Chest X-ray:
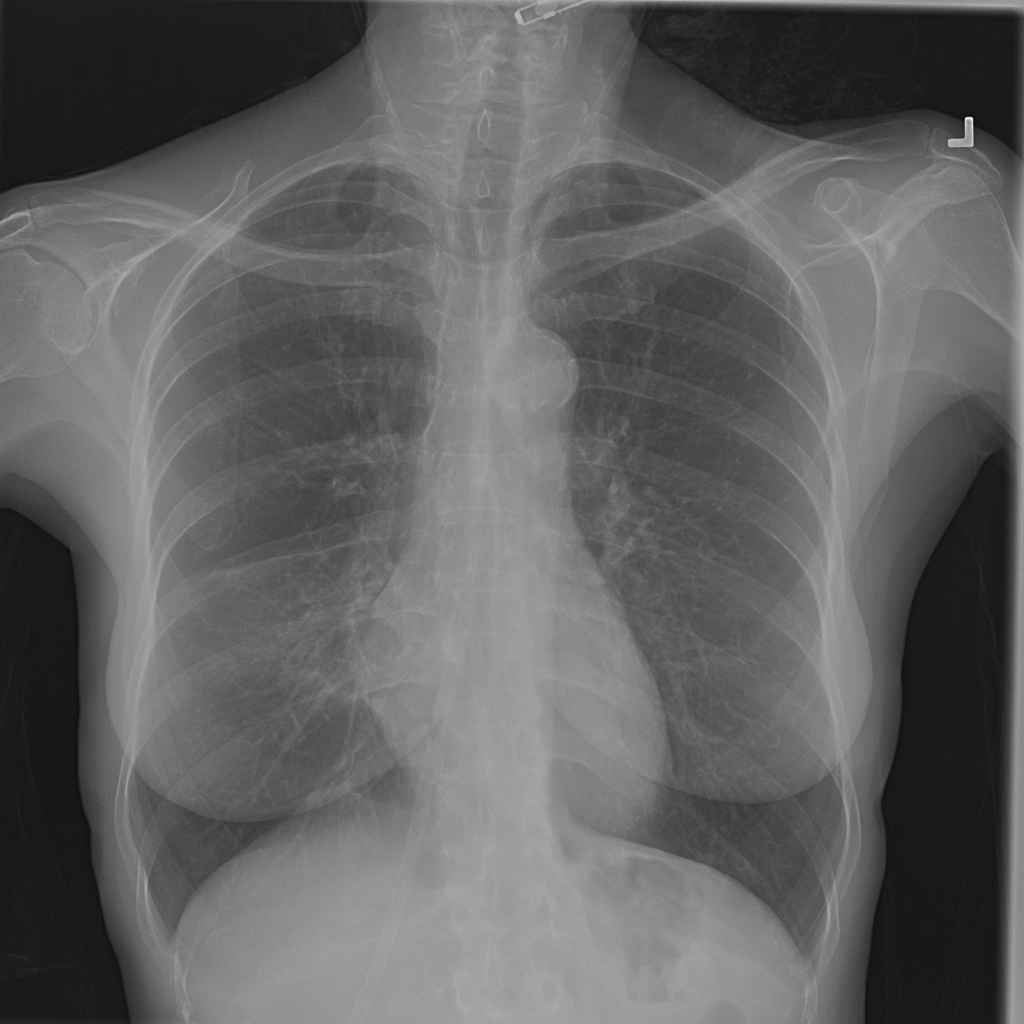
Findings: Atelectasis
No abnormal finding: no